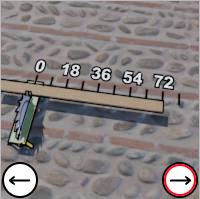
Task: length
Answer: 72
First scale value: 18.0